Question: What app is this?
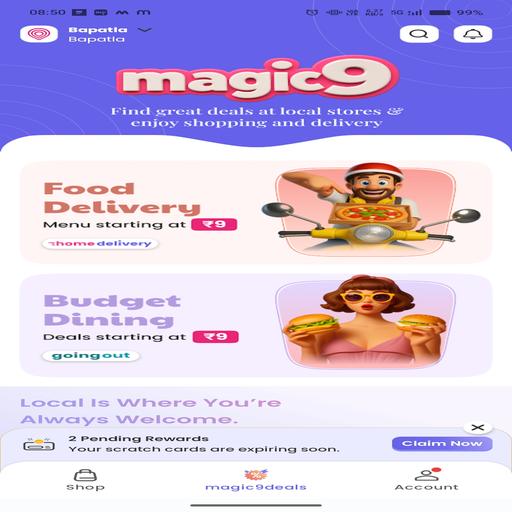
Answer: magic9deals